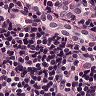
Metastatic tissue present: yes